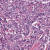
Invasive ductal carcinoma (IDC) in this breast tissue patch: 1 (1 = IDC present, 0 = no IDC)